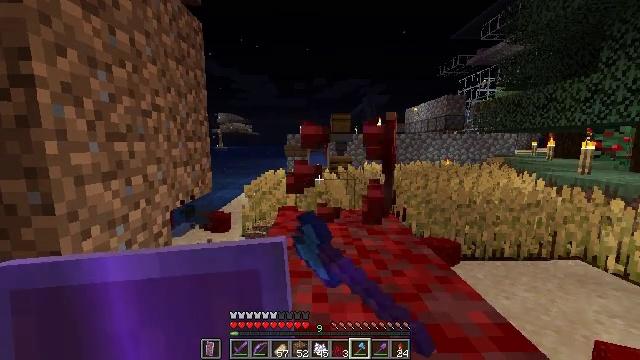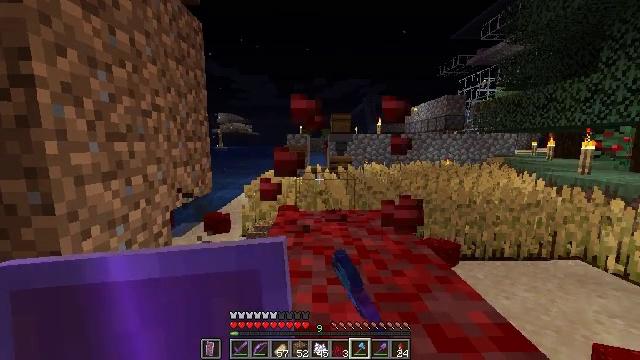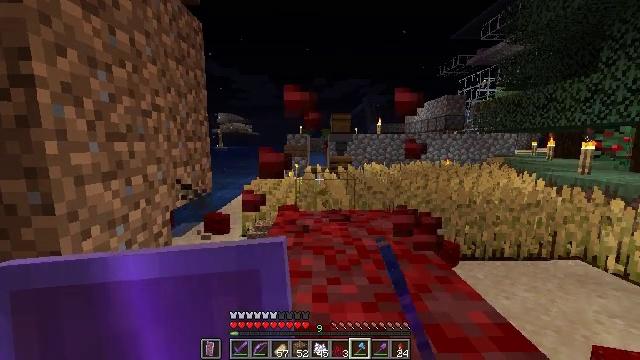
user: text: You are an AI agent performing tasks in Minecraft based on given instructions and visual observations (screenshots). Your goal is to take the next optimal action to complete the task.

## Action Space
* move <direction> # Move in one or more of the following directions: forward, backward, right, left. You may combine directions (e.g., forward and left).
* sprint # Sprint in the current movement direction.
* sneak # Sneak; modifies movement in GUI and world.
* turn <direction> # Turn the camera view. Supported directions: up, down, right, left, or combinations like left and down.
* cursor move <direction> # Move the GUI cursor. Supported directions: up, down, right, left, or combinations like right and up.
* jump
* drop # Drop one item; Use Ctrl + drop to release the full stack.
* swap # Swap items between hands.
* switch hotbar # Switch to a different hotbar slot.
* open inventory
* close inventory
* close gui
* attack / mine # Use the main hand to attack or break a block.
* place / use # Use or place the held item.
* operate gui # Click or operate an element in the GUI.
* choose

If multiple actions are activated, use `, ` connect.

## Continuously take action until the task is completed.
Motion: motion action
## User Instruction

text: Remove crimson fungus from its spot.
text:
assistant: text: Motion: no_op
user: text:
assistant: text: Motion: no_op
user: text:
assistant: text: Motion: no_op